Question: If you have a subscription with two different possible lengths in your iOS app, and the user, who has purchased the shorter subscription, decides to purchase the longer subscription instead, they get prompted with this dialog:

Tapping Settings takes the user to the App Store app and opens the page where they can manage their subscriptions. Most probably Cocoa simply uses a custom scheme URL (e.g. appstore://pages/subscriptions) to achieve this.
What is this URL? Is there another way to open the subscriptions page in the App Store app programmatically?
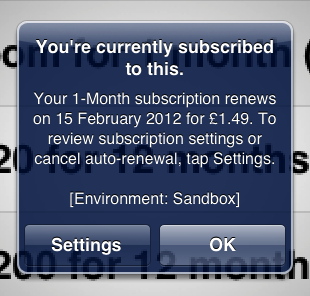
Answer: The <URL> suggest that you can open the subscriptions management page using the following URL
<URL>
So something like
'''
let subscriptionURL = URL.init(string: "https://buy.itunes.apple.com/WebObjects/MZFinance.woa/wa/manageSubscriptions")!
UIApplication.shared.open(subscriptionURL)
'''
this does work; though it's somewhat indirect. The link opens in Safari which then redirects through to the store link. The redirect is actually to
> itmss://buy.itunes.apple.com/WebObjects/MZFinance.woa/wa/manageSubscriptions
so I'm using that directly in my app - though of course it isn't guaranteed to be stable.
NB: Sandbox Subscriptions will not appear in this page. You'll have to do a trial signup to some other live service to have anything to see when you test.